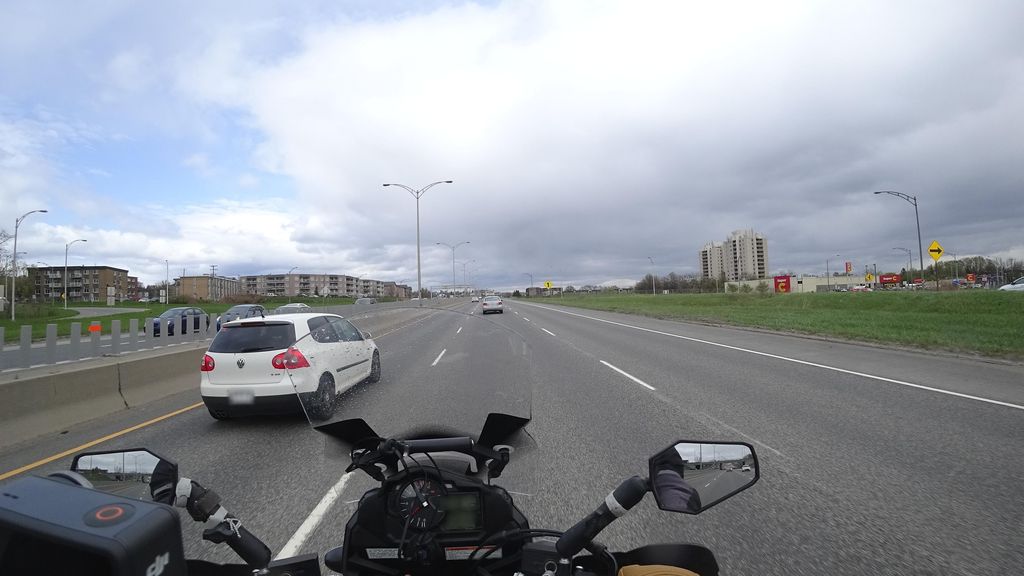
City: quebec_city